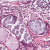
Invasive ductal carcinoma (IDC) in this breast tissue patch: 0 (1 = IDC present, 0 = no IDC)